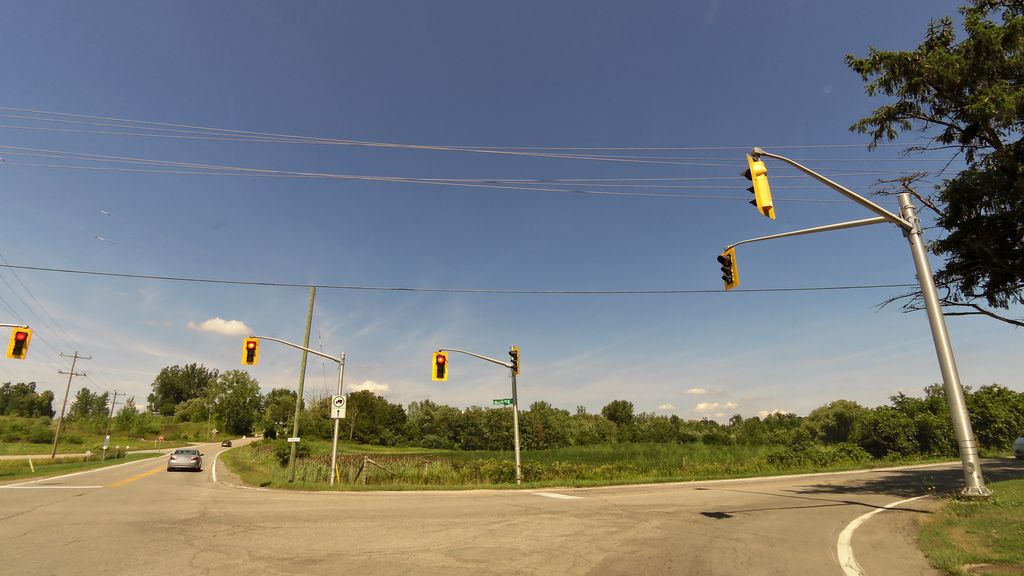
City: hamilton